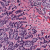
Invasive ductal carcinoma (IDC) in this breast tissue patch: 1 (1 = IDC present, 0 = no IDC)